【题型】选择题　【知识点】平面几何　【难度】easy
如图, 在 $\triangle OAB$ 中, 点 $C, D$ 分别在边 $OB, OA$ 的反向延长线上, 且 $CD // AB$。若 $OC = 2, OB = 4, OD = 3$, 则 $OA$ 的长为( )

A. 4
B. 6
C. 8
D. 10
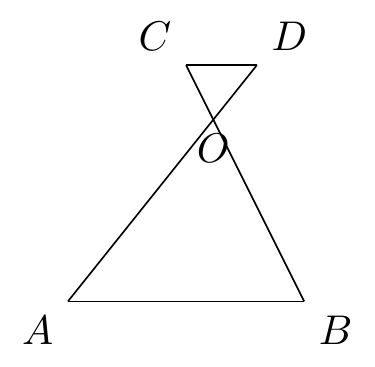
【解答】
解：$\because CD // AB$,

$\dfrac{OC}{OB} = \dfrac{OD}{OA}$,

$\because OC = 2, OB = 4, OD = 3$,

$\dfrac{2}{4} = \dfrac{3}{OA}$,

$\therefore OA = 6$,

故选：B。